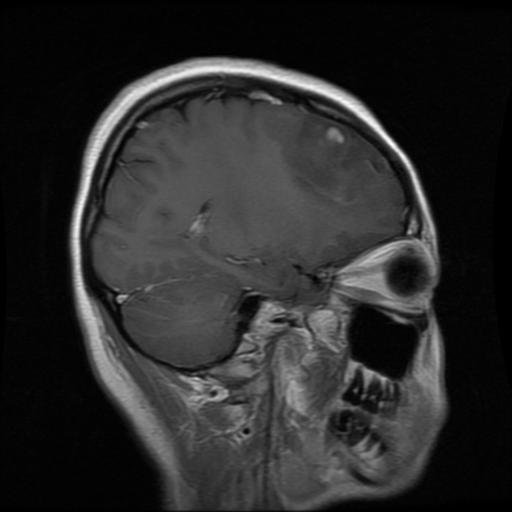
Label: glioma